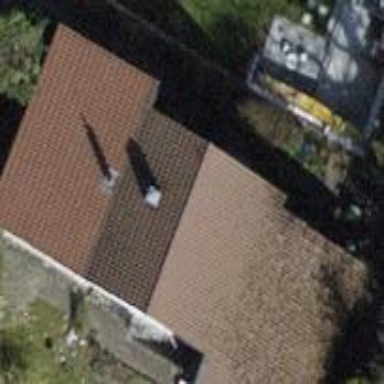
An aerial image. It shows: Building with tiled roof.